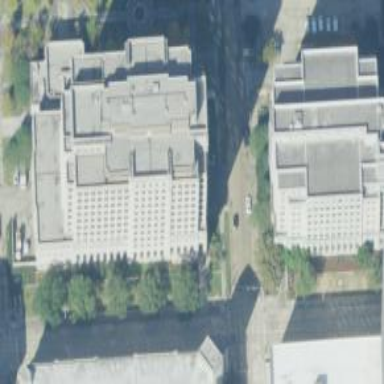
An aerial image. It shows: Government office building.